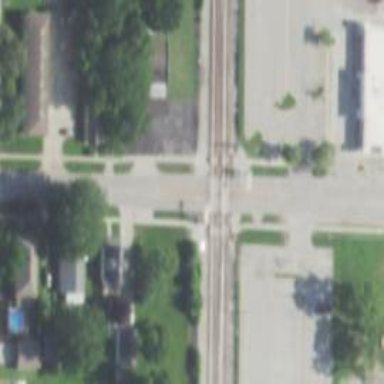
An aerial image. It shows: Railway crossing.